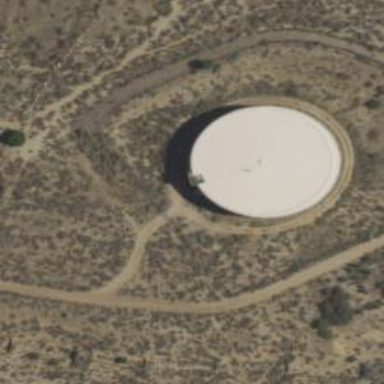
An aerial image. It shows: Building with water storage tank inside.